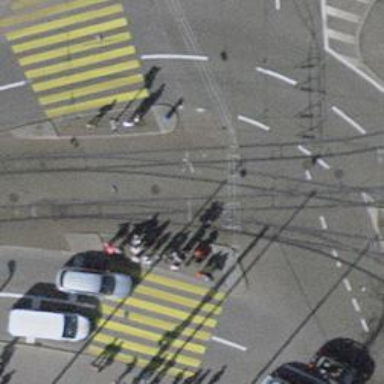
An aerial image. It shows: Paved service road with embedded tram rails.